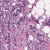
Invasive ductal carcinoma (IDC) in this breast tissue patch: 1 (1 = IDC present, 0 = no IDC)